Question: Sample DataFrame:
'''
pd.DataFrame({'Name':['John','Peter','John','John','Donald'],
'City':['Boston','Japan','Boston','Dallas','Japan'],
'Age':[23,31,21,21,22]})
'''

What i want is to get list of indices of all the rows which has same 'Name' and 'City' but different age, using pandas.
In this case : it should return [0,2]
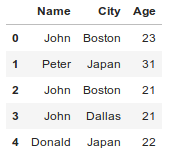
Answer: Try this below:
'''
df[df.duplicated(['Name','City'],keep=False)&~df.duplicated(keep=False)]
Name City Age
0 John Boston 23
2 John Boston 21
'''
EDIT: The scenario that @ALollz had pointed out can be acheived using:
'''
df = pd.DataFrame({'Name':['John','Peter','John','John','Donald', 'John'],
'City':['Boston','Japan','Boston','Dallas','Japan', 'Boston'],
'Age':[23,31,21,21,22, 23]})
df[df.duplicated(['Name','City'],keep=False)].drop_duplicates()
'''
'''
Name City Age
0 John Boston 23
2 John Boston 21
'''